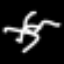
Label: squiggle